Question: If I have the name of the month, how can I have the first and last day of that month in SQL?
I have this query to returns the month names:
'''
DECLARE @StartDate DATETIME,
@EndDate DATETIME;
SELECT @StartDate = '20110501'
,@EndDate = '20110801';
SELECT DATENAME(MONTH, DATEADD(MONTH, x.number, @StartDate)) AS MonthName
FROM master.dbo.spt_values x
WHERE x.type = 'P'
AND x.number <= DATEDIFF(MONTH, @StartDate, @EndDate)
'''
Result:

Now, how can i get the first and last day of that months? changing the query.
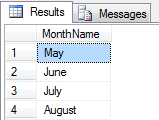
Answer: Try this :-
'''
DECLARE @StartDate DATETIME,
@EndDate DATETIME;
SELECT @StartDate = '20110501'
,@EndDate = '20110801';
SELECT DATENAME(MONTH, DATEADD(MONTH, x.number, @StartDate)) AS MonthName,
CONVERT(VARCHAR(25),
DATEADD(dd,-(DAY(DATEADD(MONTH, x.number, @StartDate))-1),DATEADD(MONTH, x.number, @StartDate)),101) as FirstDay,
CONVERT(VARCHAR(25),DATEADD(dd,-(DAY(DATEADD(mm,1,DATEADD(MONTH, x.number, @StartDate)))),DATEADD(mm,1,DATEADD(MONTH, x.number, @StartDate))),101) as LastDay
FROM master..spt_values x
WHERE x.type = 'P'
AND x.number <= DATEDIFF(MONTH, @StartDate, @EndDate)
'''
Result :-
'''
MonthName FirstDay LastDay
May 05/01/2011 05/31/2011
June 06/01/2011 06/30/2011
July 07/01/2011 07/31/2011
August 08/01/2011 08/31/2011
'''
Result obtained taking the help from <URL> query